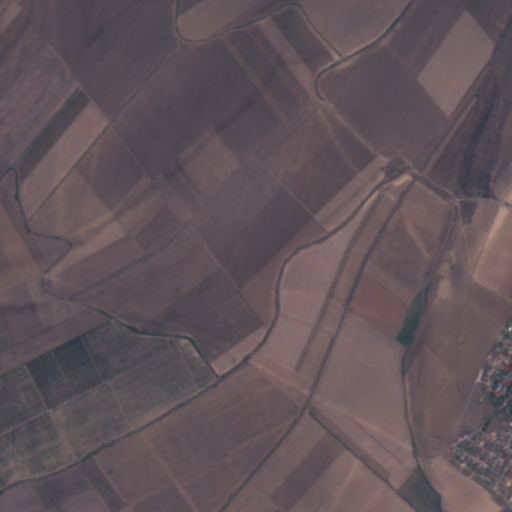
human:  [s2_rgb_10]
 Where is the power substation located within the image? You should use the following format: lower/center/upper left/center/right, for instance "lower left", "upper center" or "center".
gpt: The power substation is located in the upper right of the image.
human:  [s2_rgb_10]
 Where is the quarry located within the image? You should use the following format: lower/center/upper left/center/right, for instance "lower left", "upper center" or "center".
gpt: There is no quarry in the image.